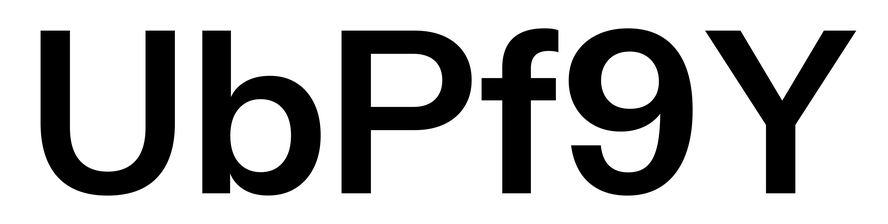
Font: InstrumentSans_SemiBold